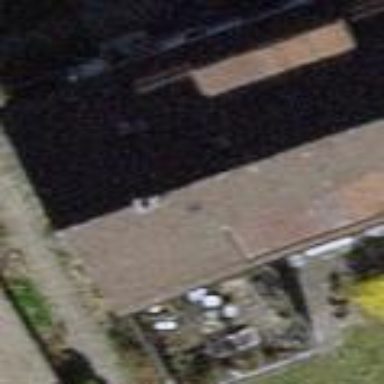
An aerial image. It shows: Building with tile roof.